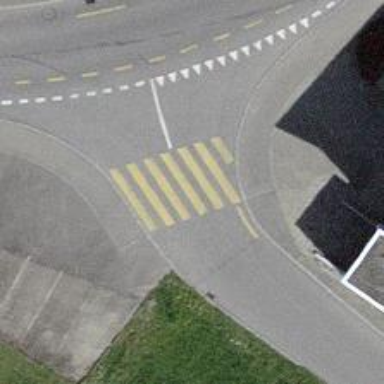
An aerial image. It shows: Zebra crossing on the road.